Current action and preconditions to check: path_clear

Your task: For each precondition in the list above, predict whether it will hold at this action.

Consider the current scene as observed from the mobile robot's camera, and analyze the predicted future states of all dynamic agents (e.g., people, animals, vehicles, or any moving entities) within the NEXT SECOND.

IMPORTANT: Only answer "very likely" if you are absolutely certain—based on strong, clear evidence—that a dynamic agent will violate the precondition in the predicted future state. Do NOT answer "very likely" for unlikely, ambiguous, or low-probability risks.

Ask yourself for each precondition: Is there a high probability, with clear and convincing evidence, that the predicted future states of any dynamic agent will interfere with the predicted future state of the currently executing action within the NEXT SECOND, causing that precondition to fail?

Assess the risk level based on these predictions. Use "likely" or "very likely" if motions create a clear risk of interference.

Use "neutral" or "improbable" if agents are nearby but their predicted paths are clearly diverging or non-conflicting.

Failure Risk Categories: "very improbable", "improbable", "neutral", "likely", "very likely"

Answer Format: Output ONLY the probability_of_failure value from these categories: "very improbable", "improbable", "neutral", "likely", "very likely"

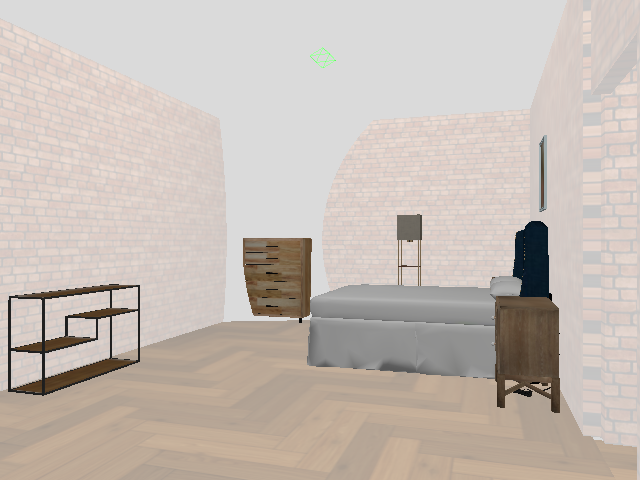

Answer: very improbable